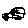
Label: car